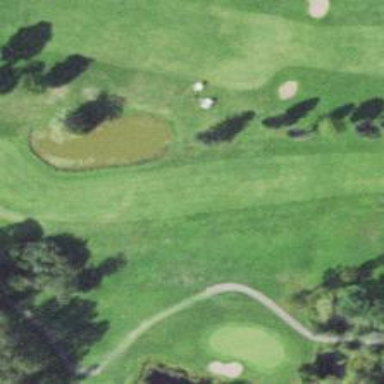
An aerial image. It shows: Golf hole.